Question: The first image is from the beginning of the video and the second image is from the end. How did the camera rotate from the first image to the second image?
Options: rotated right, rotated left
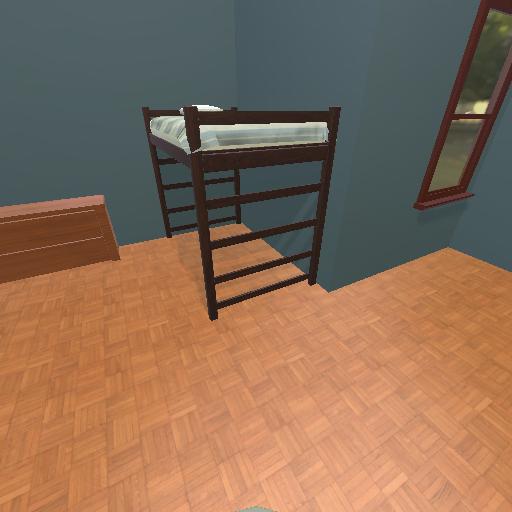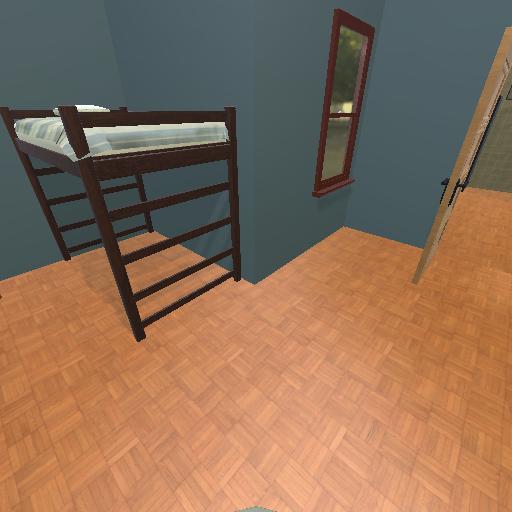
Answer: rotated right